Question: I am self-hosting a Firefox add-on that users can download from my website. When a user clicks to download my Firefox add-on, Firefox displays a warning:
> Firefox prevented this site (example.com) from asking you to install
software on your computer.

Is there a way to prevent the warning from displaying?
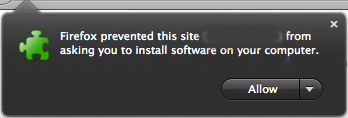
Answer: That popup is there for a reason, it protects users from getting potentially malicious addons without noticing.
Disabling it on your side is not possible afaik.